Question: I use delphi xe6 and dual cores.
In <URL> many have answered to use multi threads to disperse core load. Thanks.
I coded an over loaded sample. In this sample I didn't use multi threads but the load disperses.
Please let me know the reason the load disperses without multi-thread coding and the cpu usage is limited around 50% during the calculation?
And if I use tParallel.For in xe7 the performance(specifically the cpu usage) will be better?
Thanks always.

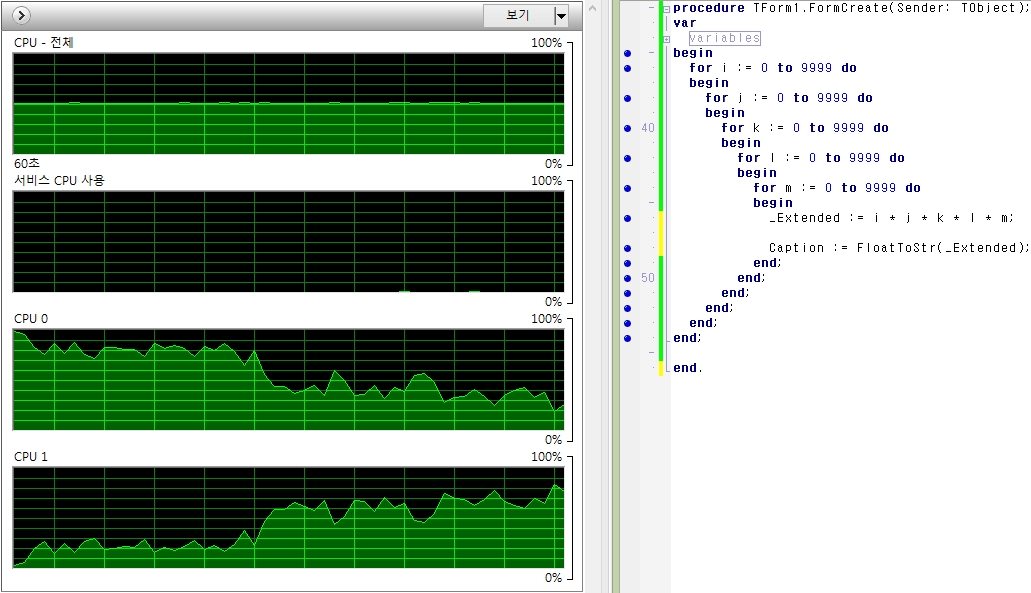
Answer: If you have two cores and a single-threaded program that is CPU-bound, then you should expect to see the average CPU usage for your system somewhere around 50%, representing 100% divided by 2 CPUs.
I don't read the language of the UI shown in your picture, so I can't read the labels, but it appears to illustrate just what I described. The bottom two graphs, when averaged, yield the top graph. Your program might not be running exclusively on a single CPU; the OS is at liberty to schedule your program to run on either core for each time slice.
Your code doesn't parallelize well; it still updates a single shared resource in the window caption. You should expect roughly equal to worse performance when run in parallel: You'll see twice as much CPU usage, but for about half as much time. It will probably skew worse, though, because of the contention over the window caption from multiple threads.